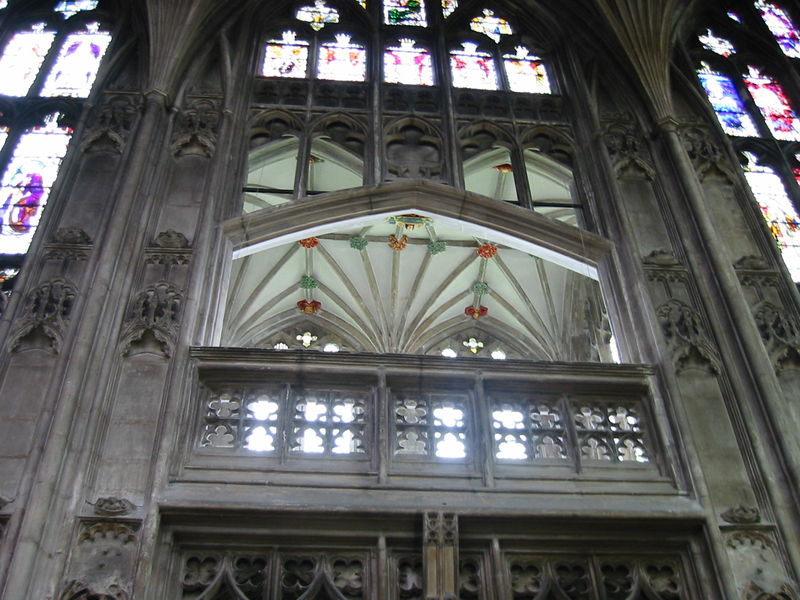
Titel: Kathedrale von Gloucester
Standort: Gloucester, Kathedrale (EU - GB)
Schlagwörter: gestein, grün, bunt, fenster, glas, säule, säulen, wand, architektur, stein, innenraum, kirche, gotik, balkon, empore, geländer, lichteinfall, hoch, foto, dom, rippen, portal, buntglas, glasfenster, glasmalerei, gotisch, ballustrade, durchbrochen, verglast, verglasung, fensterfront, kirchenfenster, reform, bildersturm, cathedrale, kirchenglas, buntes glas, ballustade, kircheninterieur